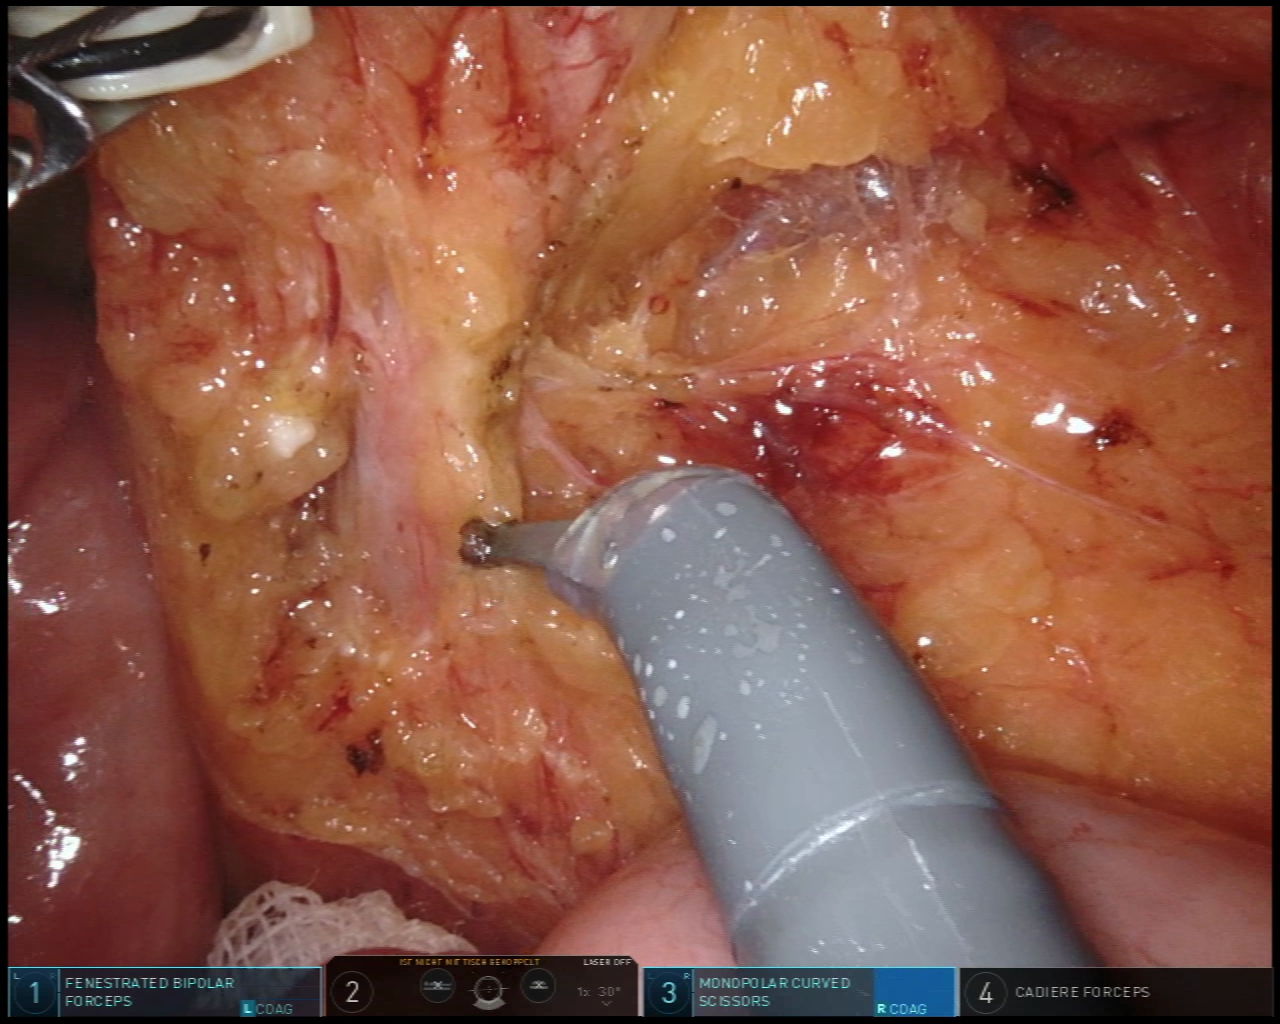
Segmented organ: inferior_mesenteric_artery
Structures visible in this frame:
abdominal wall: no
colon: no
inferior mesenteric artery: yes
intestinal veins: no
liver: no
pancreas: no
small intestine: yes
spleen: no
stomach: no
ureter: no
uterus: no
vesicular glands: no